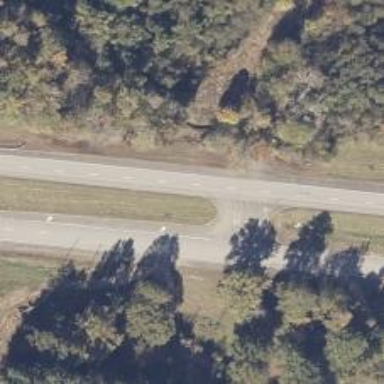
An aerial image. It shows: Primary highway with asphalt surface and dual carriageway.